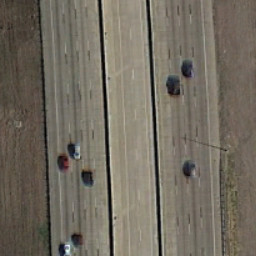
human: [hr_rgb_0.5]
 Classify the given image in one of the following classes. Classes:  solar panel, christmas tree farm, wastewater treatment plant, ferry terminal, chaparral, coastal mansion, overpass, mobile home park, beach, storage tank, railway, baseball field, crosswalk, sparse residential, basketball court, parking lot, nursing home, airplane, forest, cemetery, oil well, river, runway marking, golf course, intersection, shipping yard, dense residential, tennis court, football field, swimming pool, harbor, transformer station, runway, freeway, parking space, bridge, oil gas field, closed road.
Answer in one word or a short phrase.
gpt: freeway